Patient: sex M, age 48
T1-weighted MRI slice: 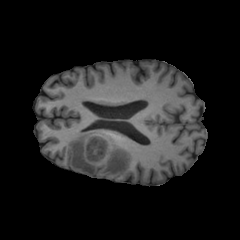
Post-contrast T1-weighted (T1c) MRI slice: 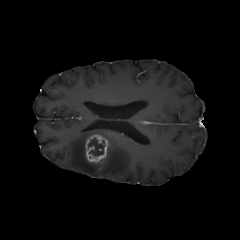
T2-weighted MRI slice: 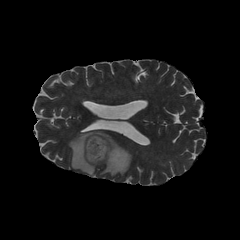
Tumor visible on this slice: yes
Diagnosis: Glioblastoma, IDH-wildtype
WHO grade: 4